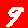
Digit: 9